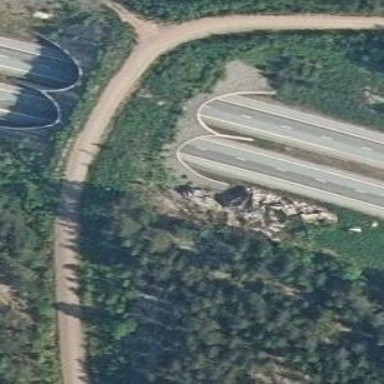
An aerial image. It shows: Asphalt motorway.